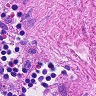
Metastatic tissue present: no